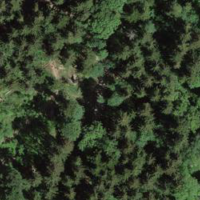
EUNIS habitat code: 43
Species observed at this site:
Metzgeria furcata